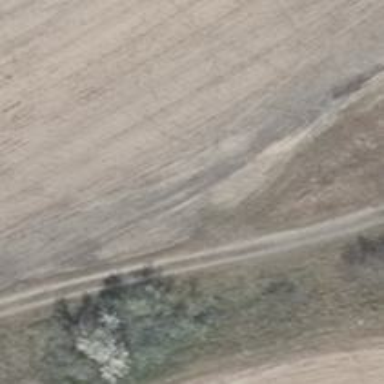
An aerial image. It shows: Track road with ground surface.